Question: I'm looking for a way to create this effect with CSS:

I got the red line and it is a simple div.
Does anyone know a way for getting this effect?
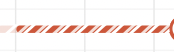
Answer: Based on the example on <URL>, I have used -45deg to create a "backslash" and blue instead but it should explain the concept. Use this as a basis to create a more complex background for your div:
'''
div {
background: repeating-linear-gradient(
-45deg,
#606dbc,
#606dbc 10px,
#465298 10px,
#465298 20px
);
}
'''
'''
<div>
hello
</div>
'''
Learn more about the <URL>.